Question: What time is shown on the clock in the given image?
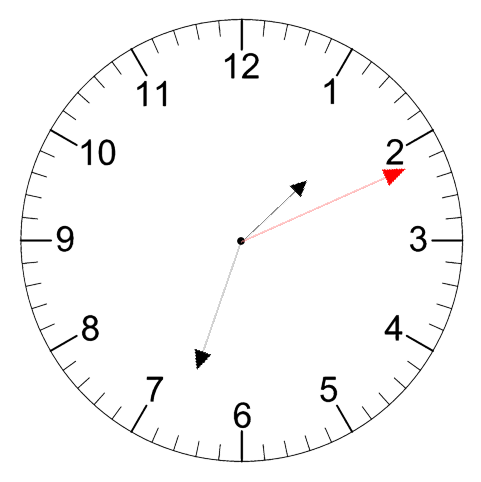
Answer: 01:33:11